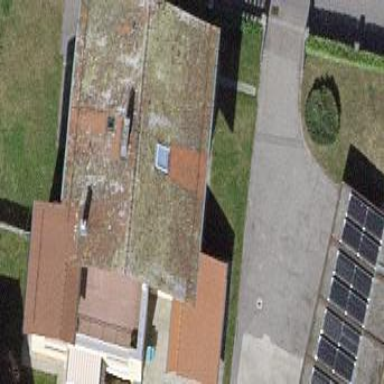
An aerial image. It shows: Simple house.